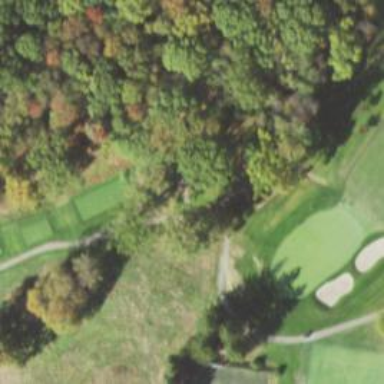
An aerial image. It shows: Path used for both walking and golf.